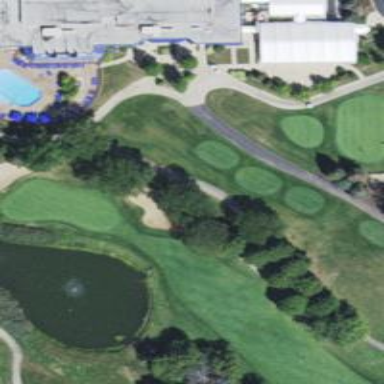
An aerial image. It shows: High-quality path for golf carts on grade 1 tracktype.